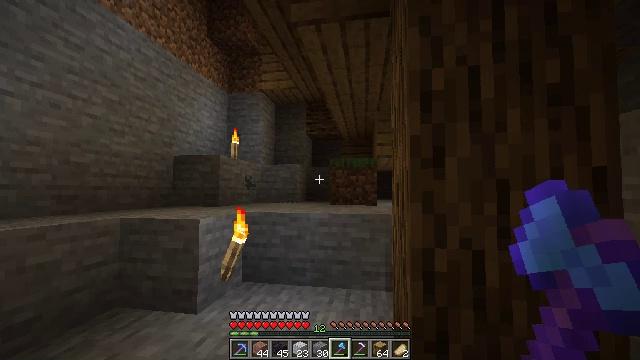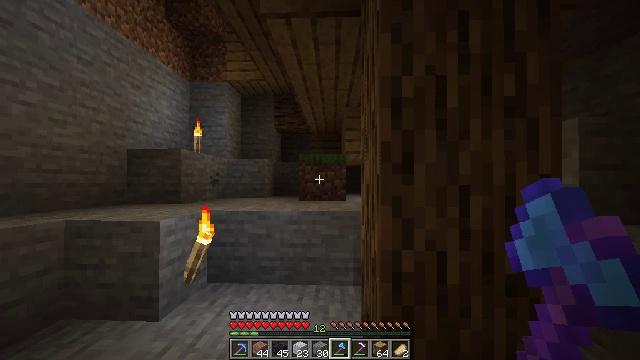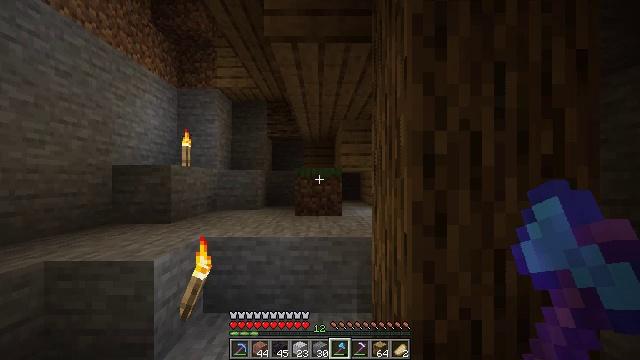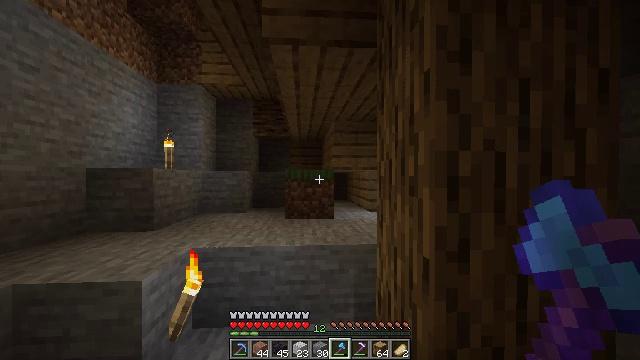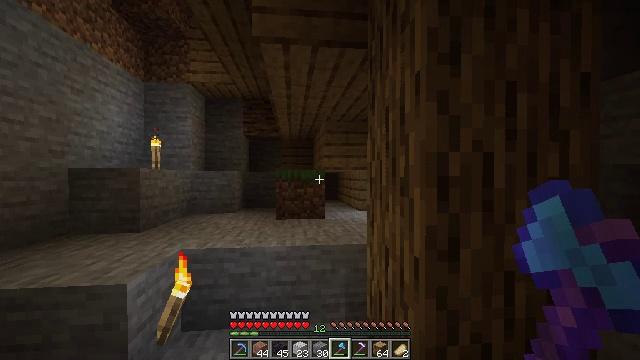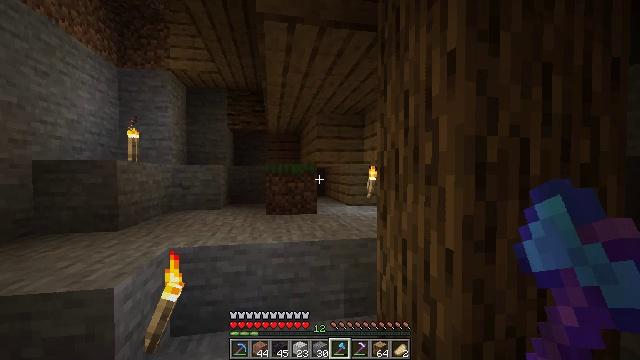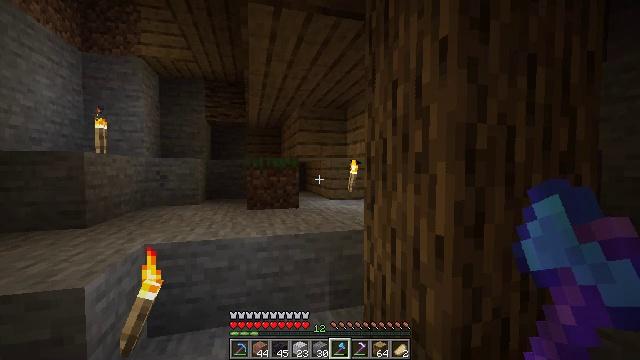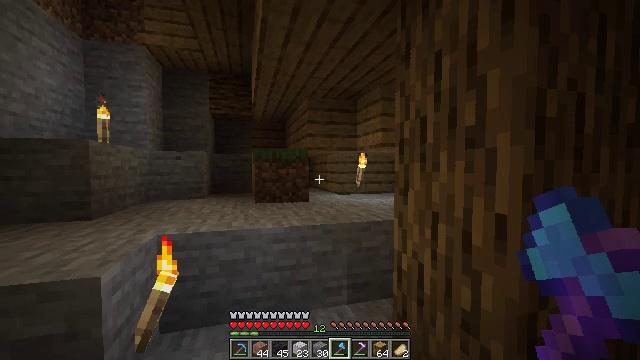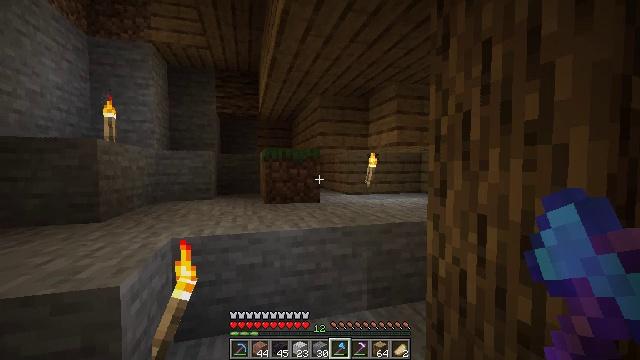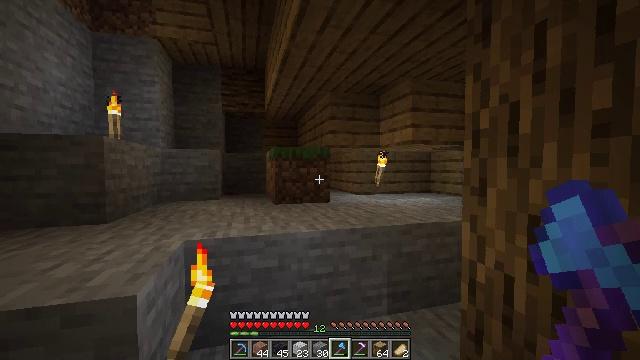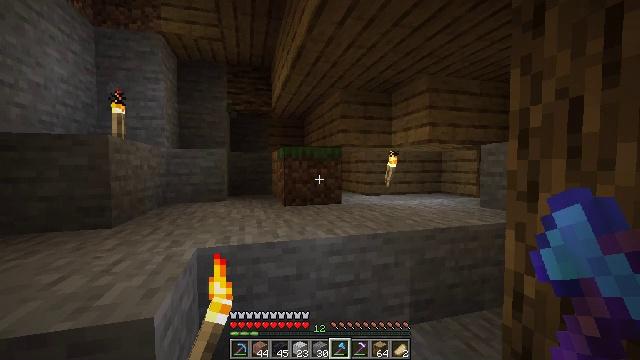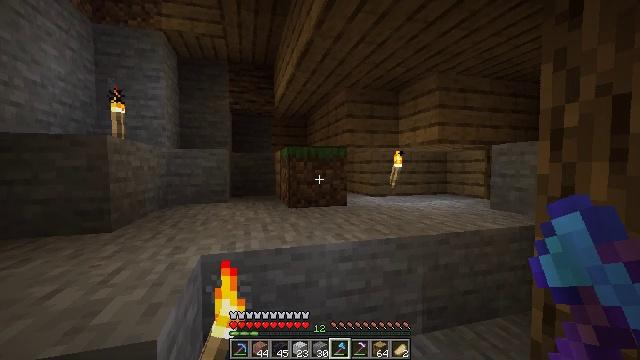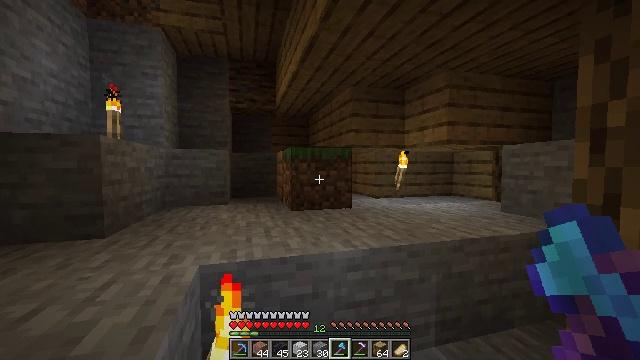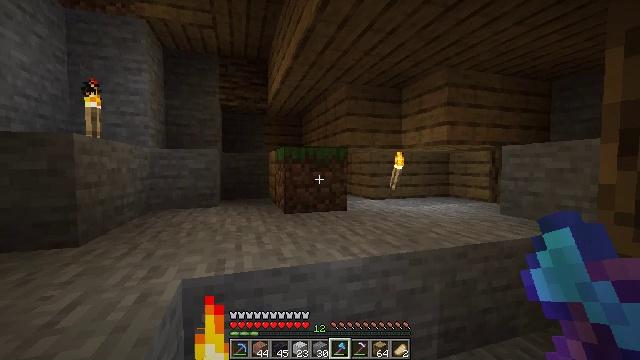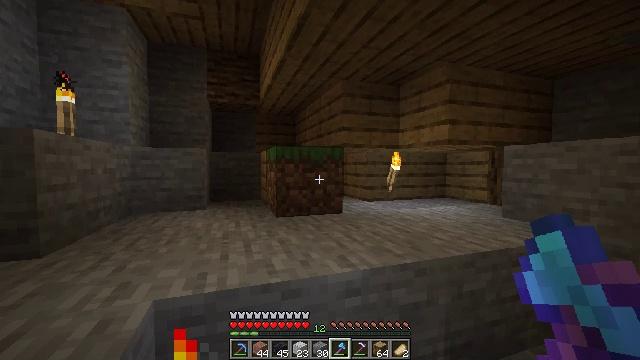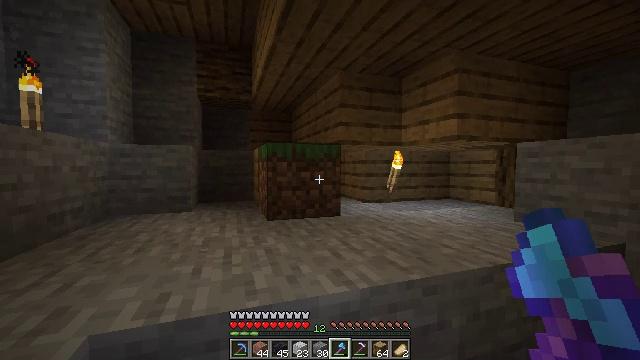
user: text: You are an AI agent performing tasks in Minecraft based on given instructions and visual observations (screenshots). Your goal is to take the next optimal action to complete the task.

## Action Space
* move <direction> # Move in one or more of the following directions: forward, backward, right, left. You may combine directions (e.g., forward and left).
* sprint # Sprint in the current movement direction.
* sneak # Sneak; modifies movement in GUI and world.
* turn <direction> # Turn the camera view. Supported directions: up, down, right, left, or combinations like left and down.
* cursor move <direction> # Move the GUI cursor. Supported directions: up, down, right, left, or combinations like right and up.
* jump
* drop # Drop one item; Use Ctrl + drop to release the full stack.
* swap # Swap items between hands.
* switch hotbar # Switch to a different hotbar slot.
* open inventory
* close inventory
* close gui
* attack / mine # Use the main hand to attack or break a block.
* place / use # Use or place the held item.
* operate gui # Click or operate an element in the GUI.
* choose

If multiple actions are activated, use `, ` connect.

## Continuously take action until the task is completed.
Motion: motion action
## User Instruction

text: Gather the light blue bed from its placement.
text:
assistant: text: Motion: move forward and move left, turn right and down, jump
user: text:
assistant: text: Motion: move forward and move left, turn right
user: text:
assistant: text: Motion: move forward and move left, turn right
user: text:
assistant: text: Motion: move forward and move left, turn right
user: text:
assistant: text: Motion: move forward and move left, turn right
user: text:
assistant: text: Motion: move forward and move left, turn right
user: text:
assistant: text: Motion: move forward and move left
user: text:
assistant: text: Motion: move forward and move left
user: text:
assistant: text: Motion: move forward and move left
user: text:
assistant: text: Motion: move forward and move left
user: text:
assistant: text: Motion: move forward
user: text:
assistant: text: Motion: move forward
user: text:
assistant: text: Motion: move forward, turn right
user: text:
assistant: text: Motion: move forward, turn right
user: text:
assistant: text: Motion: move forward and move right
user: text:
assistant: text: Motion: move right
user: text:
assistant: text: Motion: move right
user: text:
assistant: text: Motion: move right
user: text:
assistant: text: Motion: move back
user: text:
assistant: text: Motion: move back
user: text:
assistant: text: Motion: move back
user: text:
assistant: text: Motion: move back
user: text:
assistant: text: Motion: move back and move right
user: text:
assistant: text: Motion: move back and move right
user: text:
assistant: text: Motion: move right
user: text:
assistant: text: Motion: move right
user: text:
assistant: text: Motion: move right
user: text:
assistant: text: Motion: move right, turn right
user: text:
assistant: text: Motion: move right
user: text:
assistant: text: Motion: move right, turn right and down